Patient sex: F
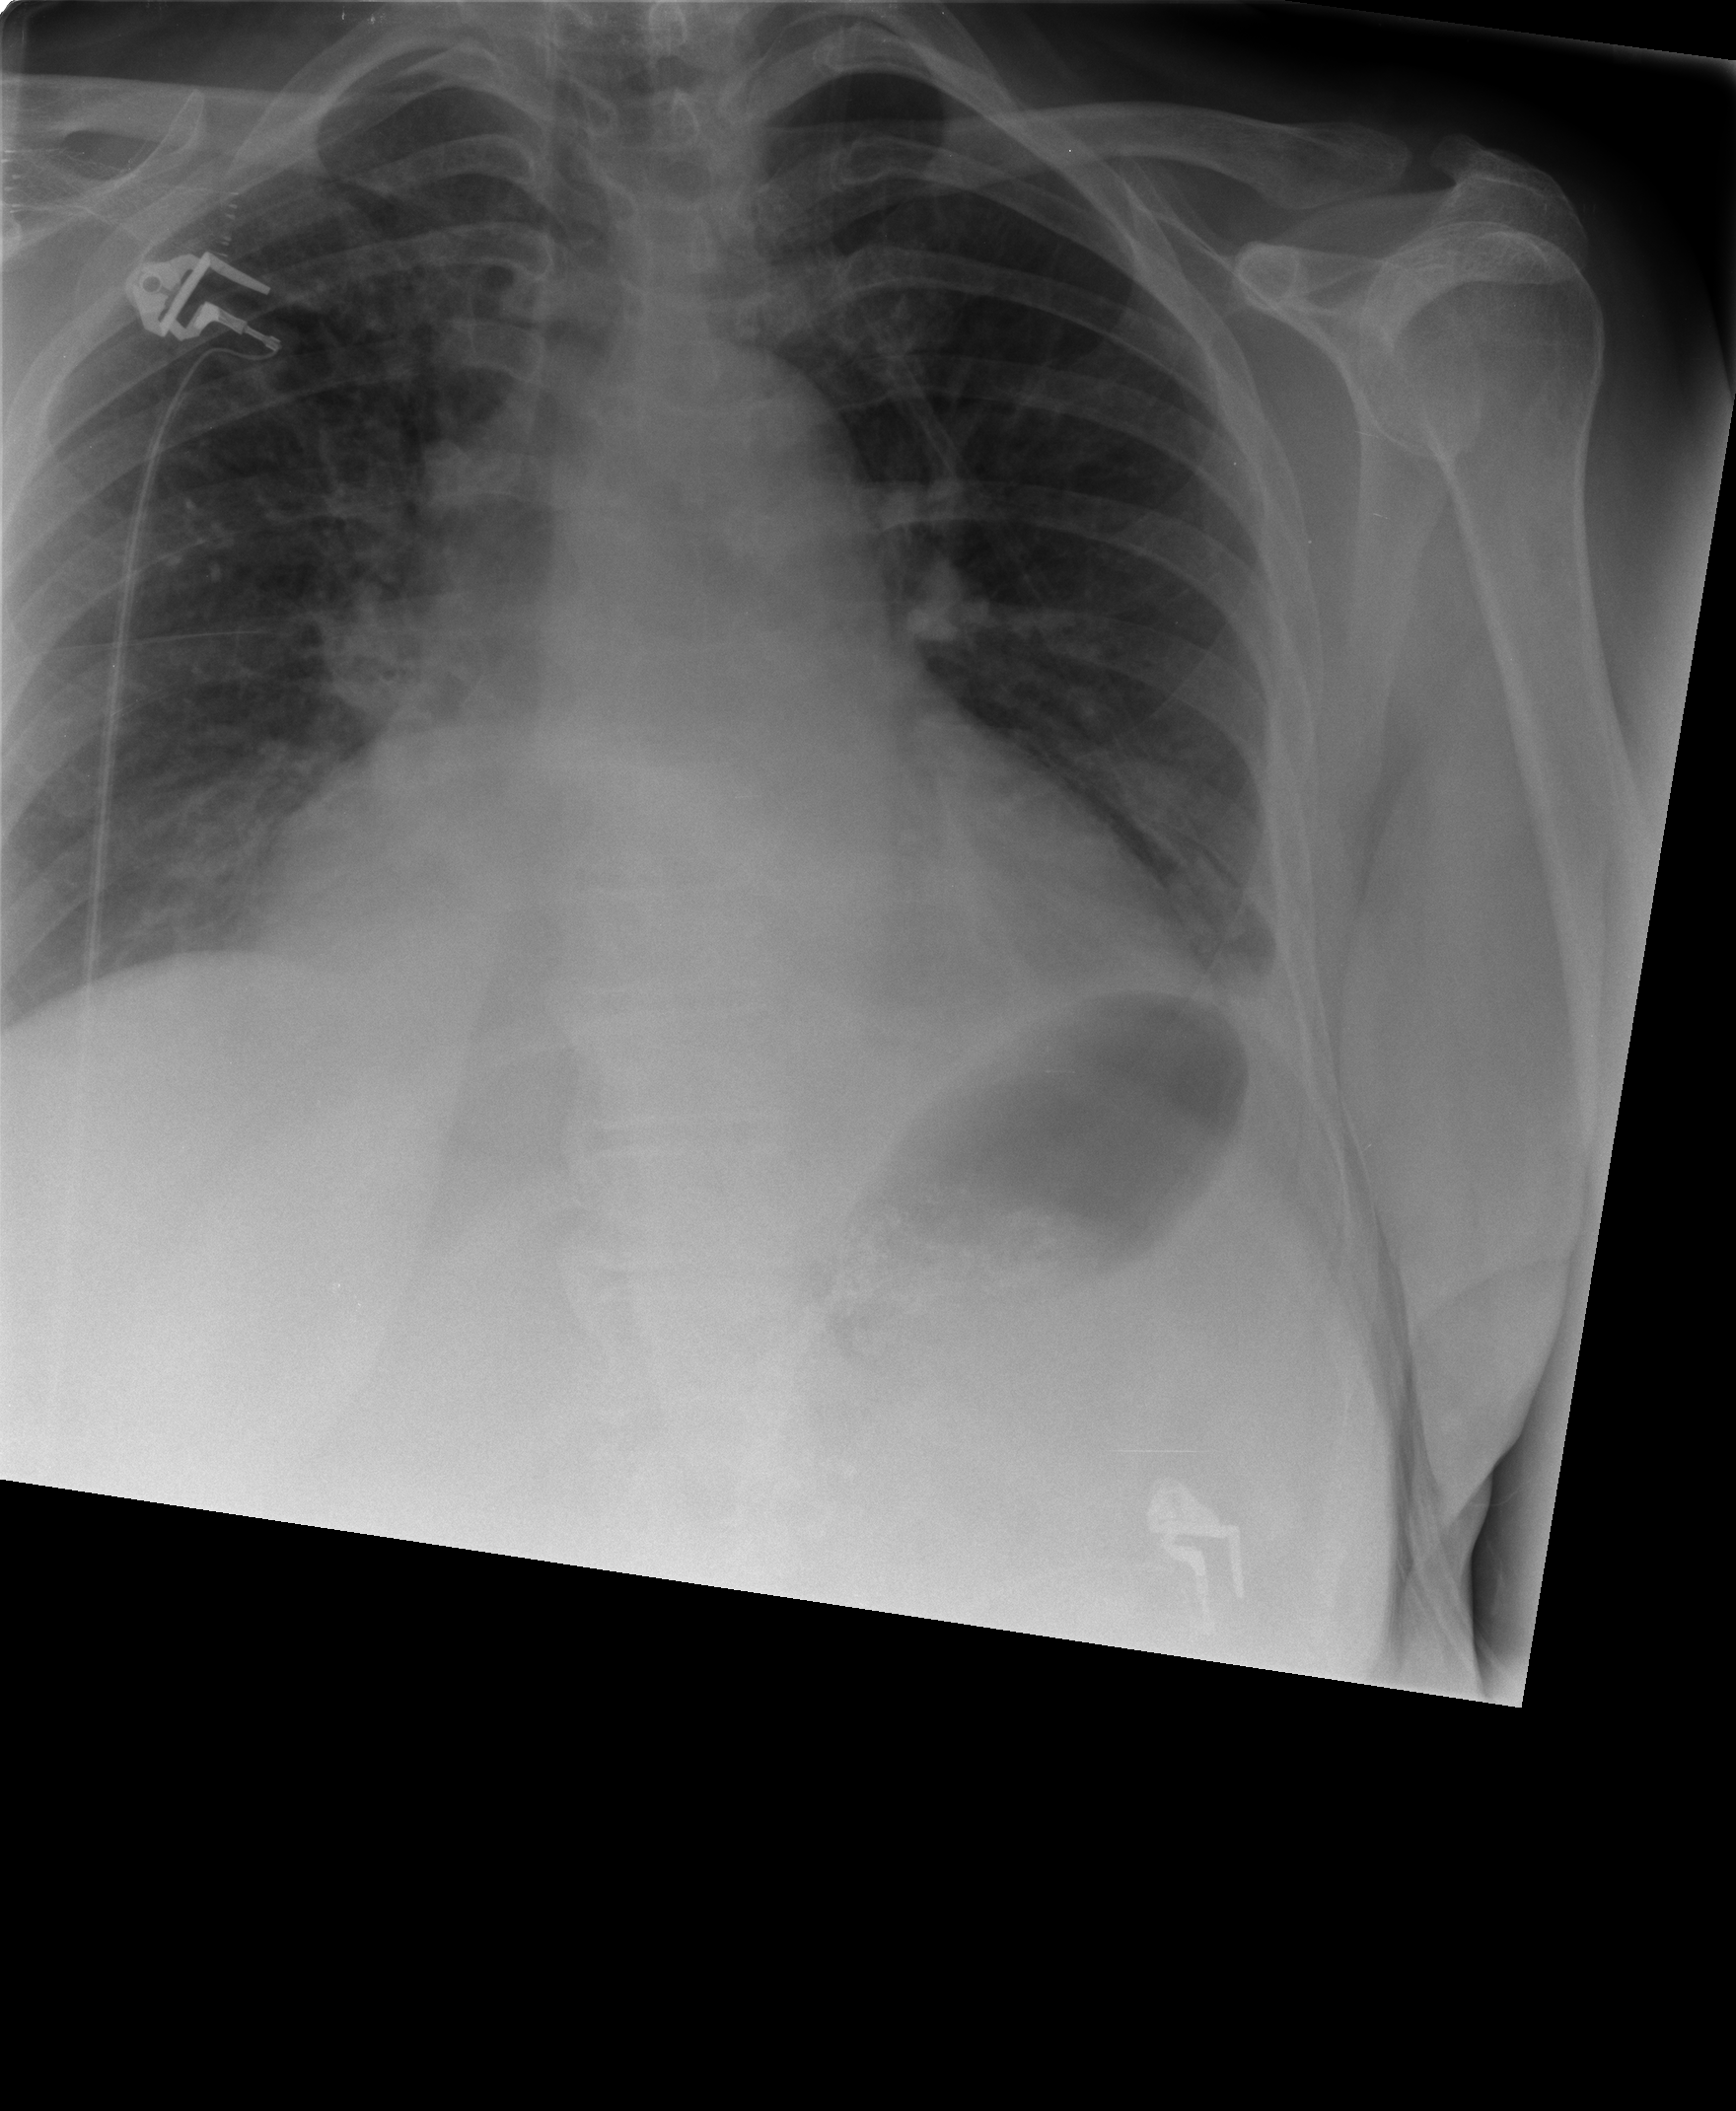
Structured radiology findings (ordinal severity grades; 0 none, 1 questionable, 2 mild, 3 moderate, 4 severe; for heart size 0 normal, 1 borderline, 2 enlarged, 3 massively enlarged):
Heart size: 2
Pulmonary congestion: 2
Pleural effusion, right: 2
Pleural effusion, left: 2
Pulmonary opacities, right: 1
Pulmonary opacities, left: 0
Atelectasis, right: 2
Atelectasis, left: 2